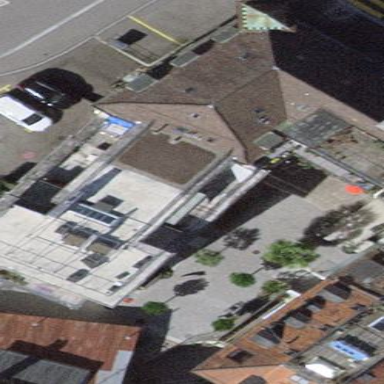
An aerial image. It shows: Building with flat roof.